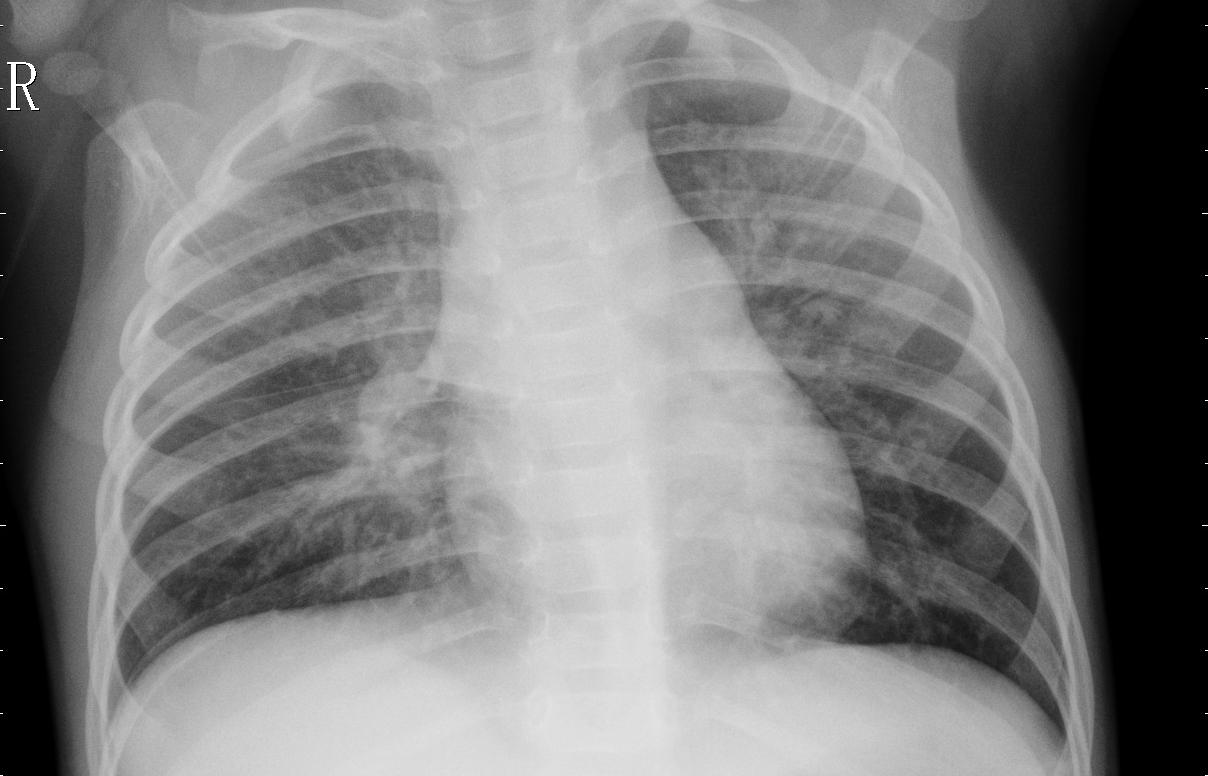
Diagnosis: PNEUMONIA